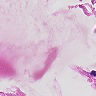
Metastatic tissue present: no